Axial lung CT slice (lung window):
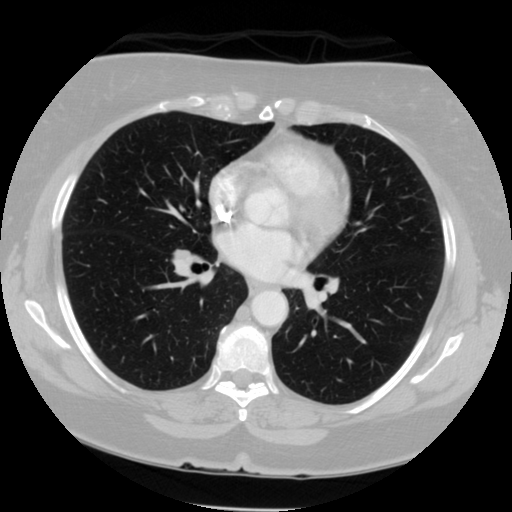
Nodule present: no